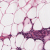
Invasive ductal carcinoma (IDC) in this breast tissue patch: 1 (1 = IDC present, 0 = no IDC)